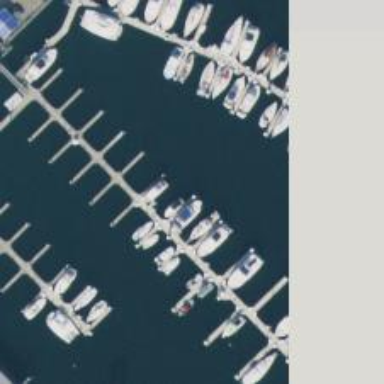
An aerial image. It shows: Pier with mooring facilities.